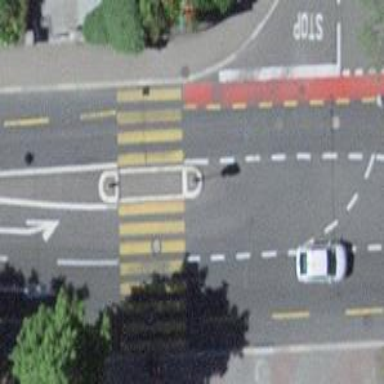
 featuring cycle lane and trolley wire. There are separate sidewalks on both sides."